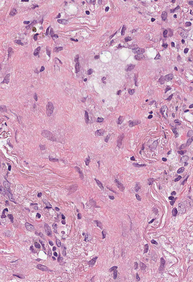
Tumor epithelial tissue: no
Tumor-associated stroma tissue: yes
Normal tissue: no